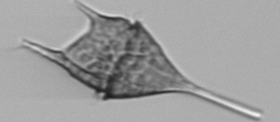
Label: Tripos_lineatus